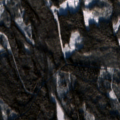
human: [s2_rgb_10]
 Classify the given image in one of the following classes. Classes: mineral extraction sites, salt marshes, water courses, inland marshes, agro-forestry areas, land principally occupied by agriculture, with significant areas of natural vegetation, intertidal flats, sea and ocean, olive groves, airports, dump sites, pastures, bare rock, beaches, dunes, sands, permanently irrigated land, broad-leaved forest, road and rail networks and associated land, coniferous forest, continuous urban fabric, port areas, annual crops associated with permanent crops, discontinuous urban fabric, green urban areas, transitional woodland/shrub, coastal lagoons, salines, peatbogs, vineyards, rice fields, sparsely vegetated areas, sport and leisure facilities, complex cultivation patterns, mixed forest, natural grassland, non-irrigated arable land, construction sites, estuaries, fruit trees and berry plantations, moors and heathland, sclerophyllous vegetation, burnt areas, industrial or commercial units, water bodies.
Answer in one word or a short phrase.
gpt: coniferous forest